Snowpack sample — Buffalo Mountain, Silverthorne, Colorado, USA (1/25/25, 10:11 AM MST)
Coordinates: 39.6222, -106.1139
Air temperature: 22 °F
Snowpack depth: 110 cm
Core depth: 10 cm
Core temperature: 46.4 °F
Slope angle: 12°, slope face: 102°
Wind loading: high
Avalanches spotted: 0
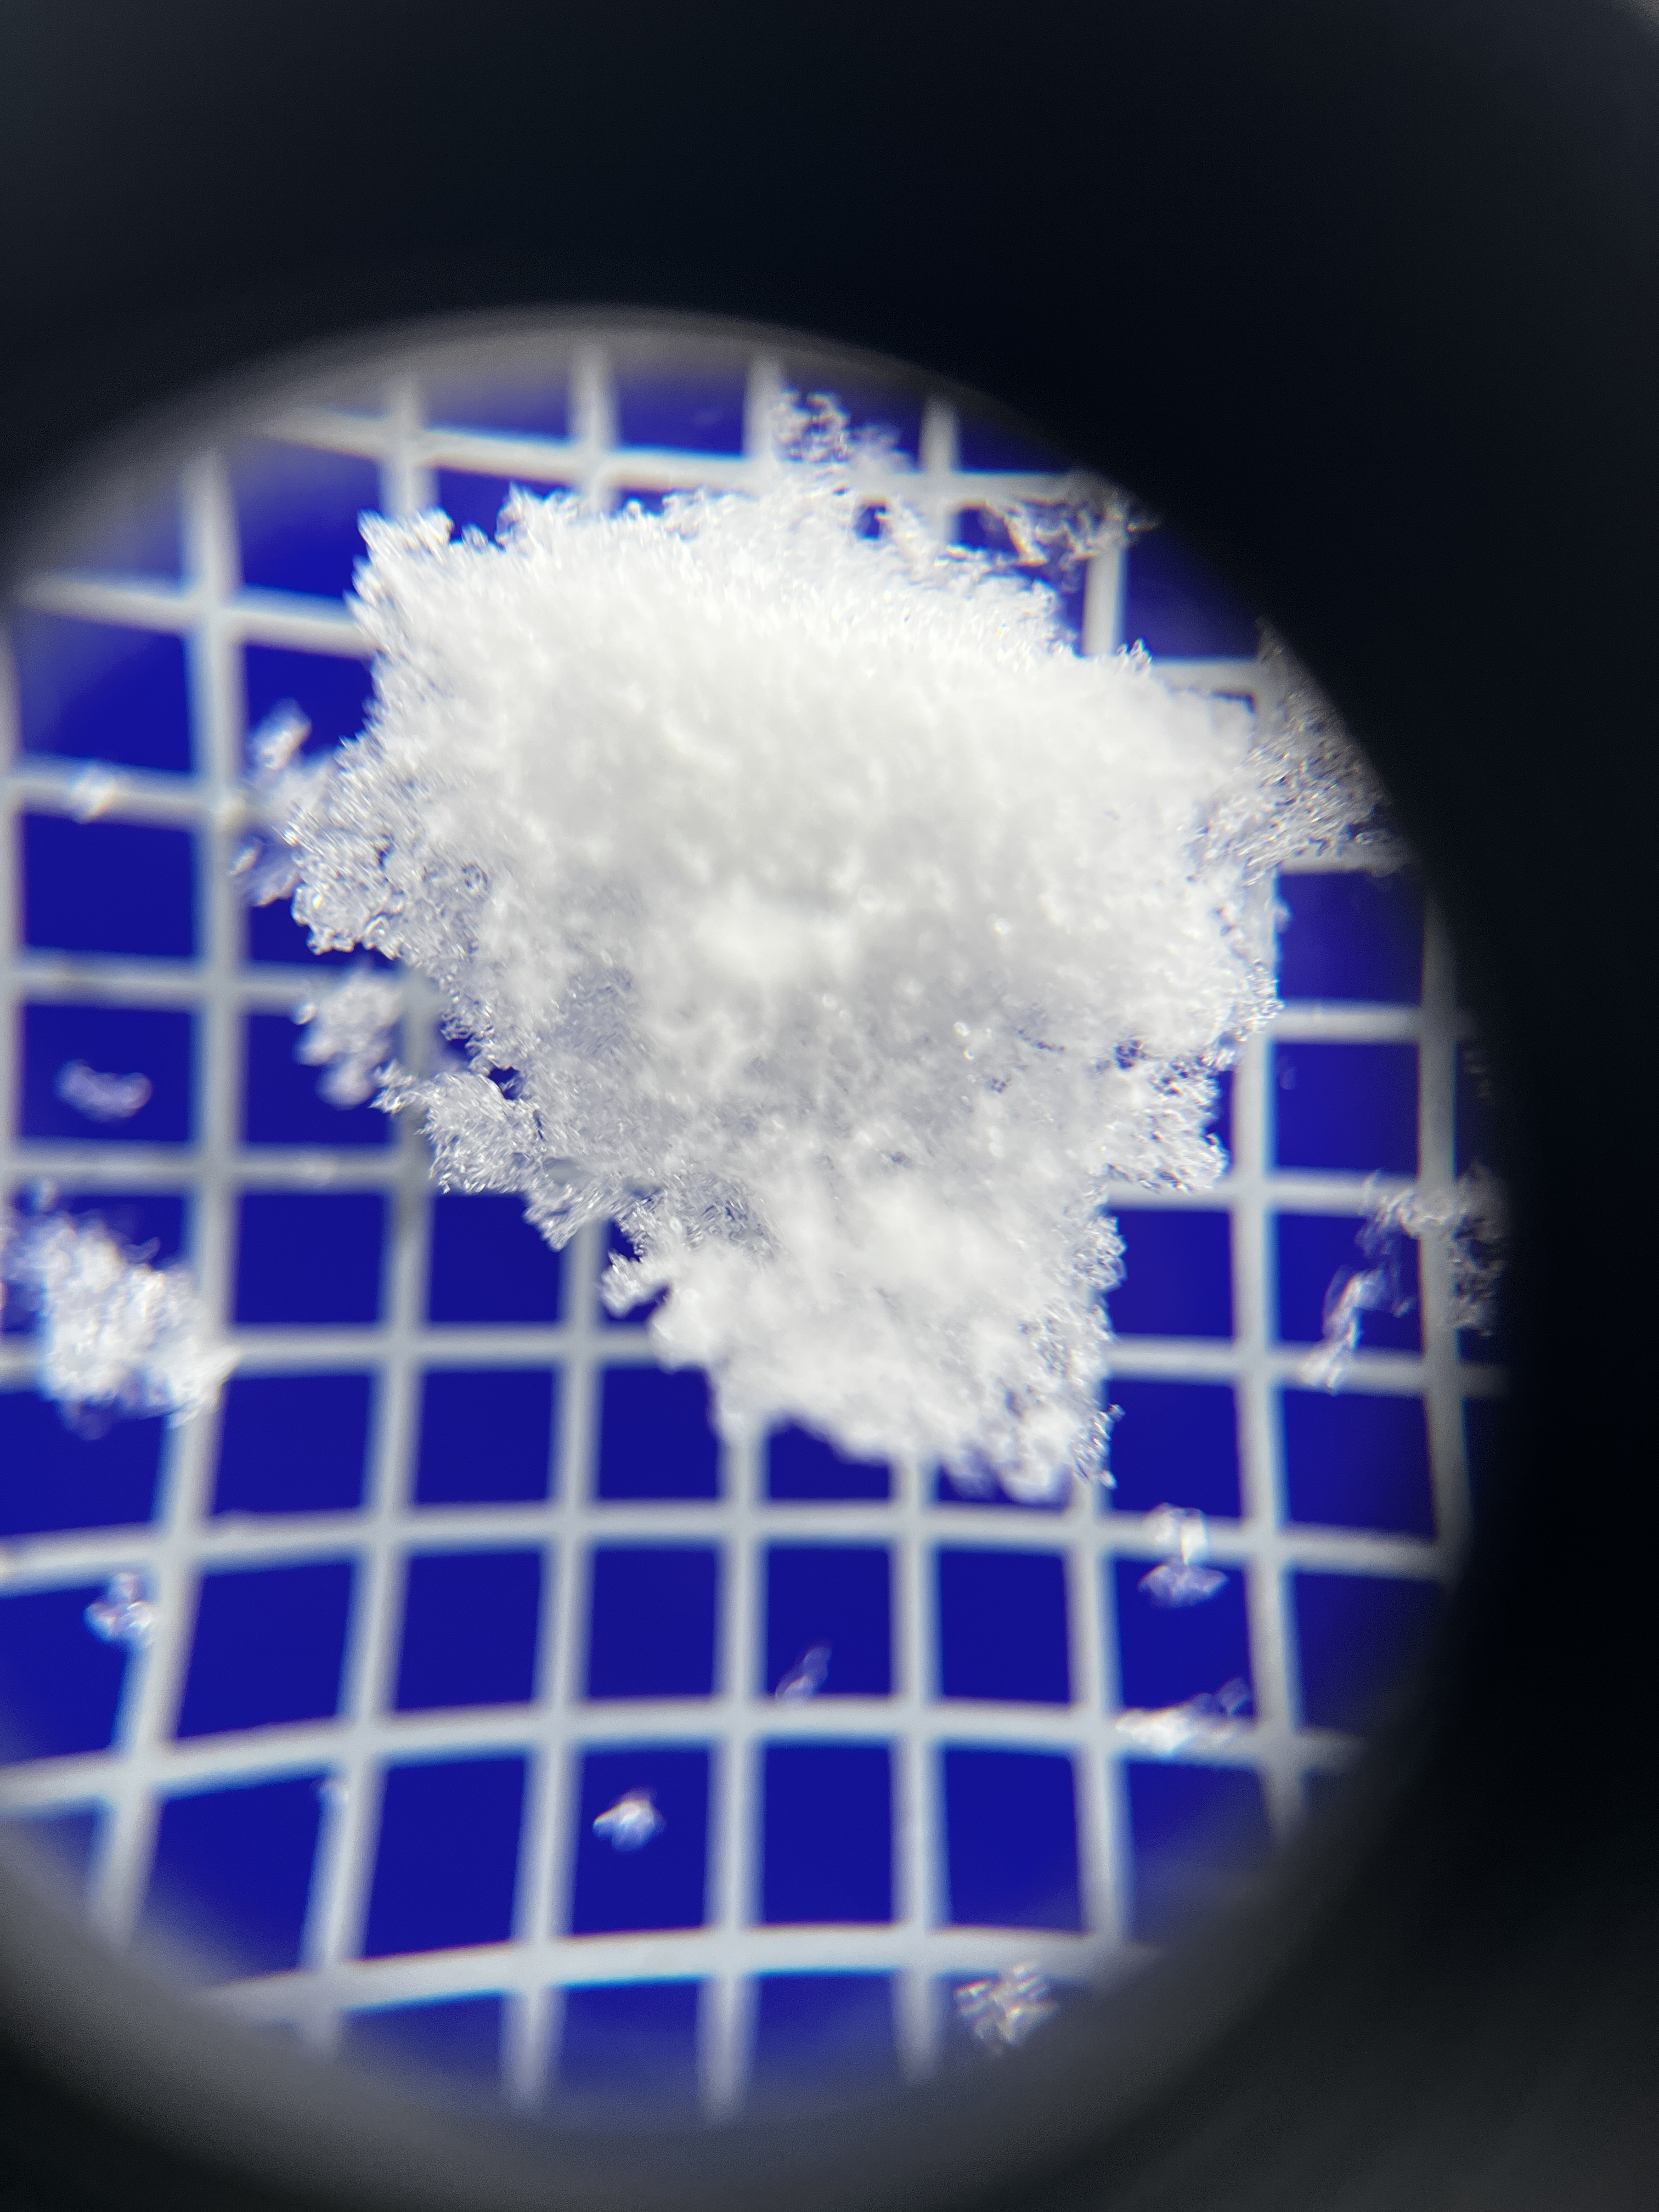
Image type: magnified_profile
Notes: No avalanches nearby, collected on the outskirts of a fire break 15 meters from the treeline, on way to Buffalo and Red Mountain